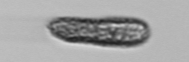
Label: Pseudochattonella_farcimen